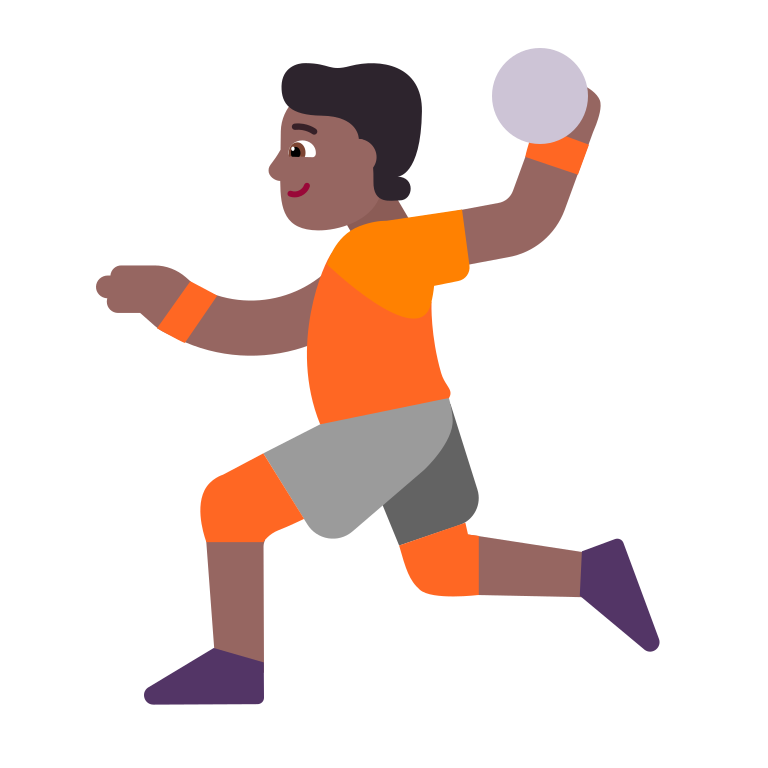
person playing handball flat  dark